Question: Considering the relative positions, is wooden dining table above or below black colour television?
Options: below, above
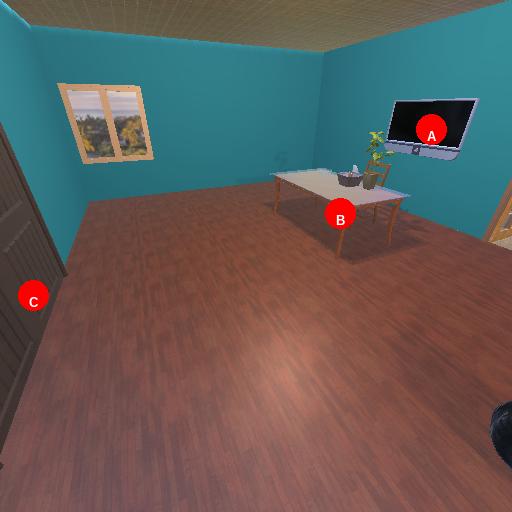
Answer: below